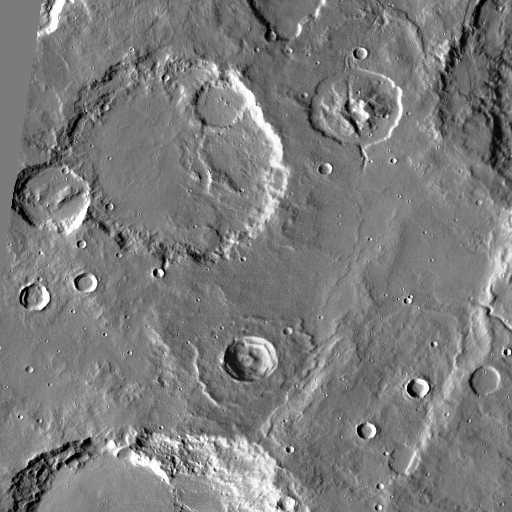
Crater classes present: Background, Other, Layered, Buried